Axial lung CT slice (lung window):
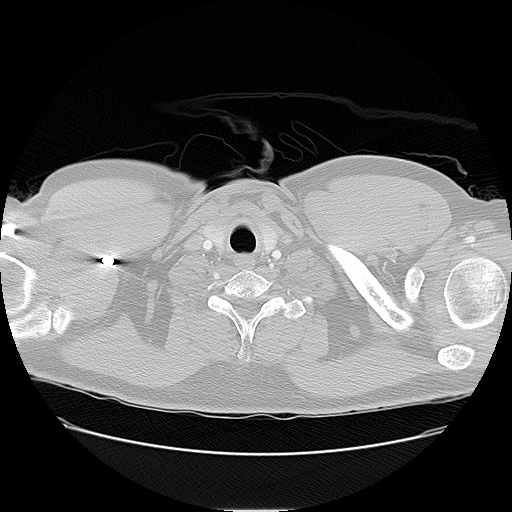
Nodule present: no